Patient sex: F
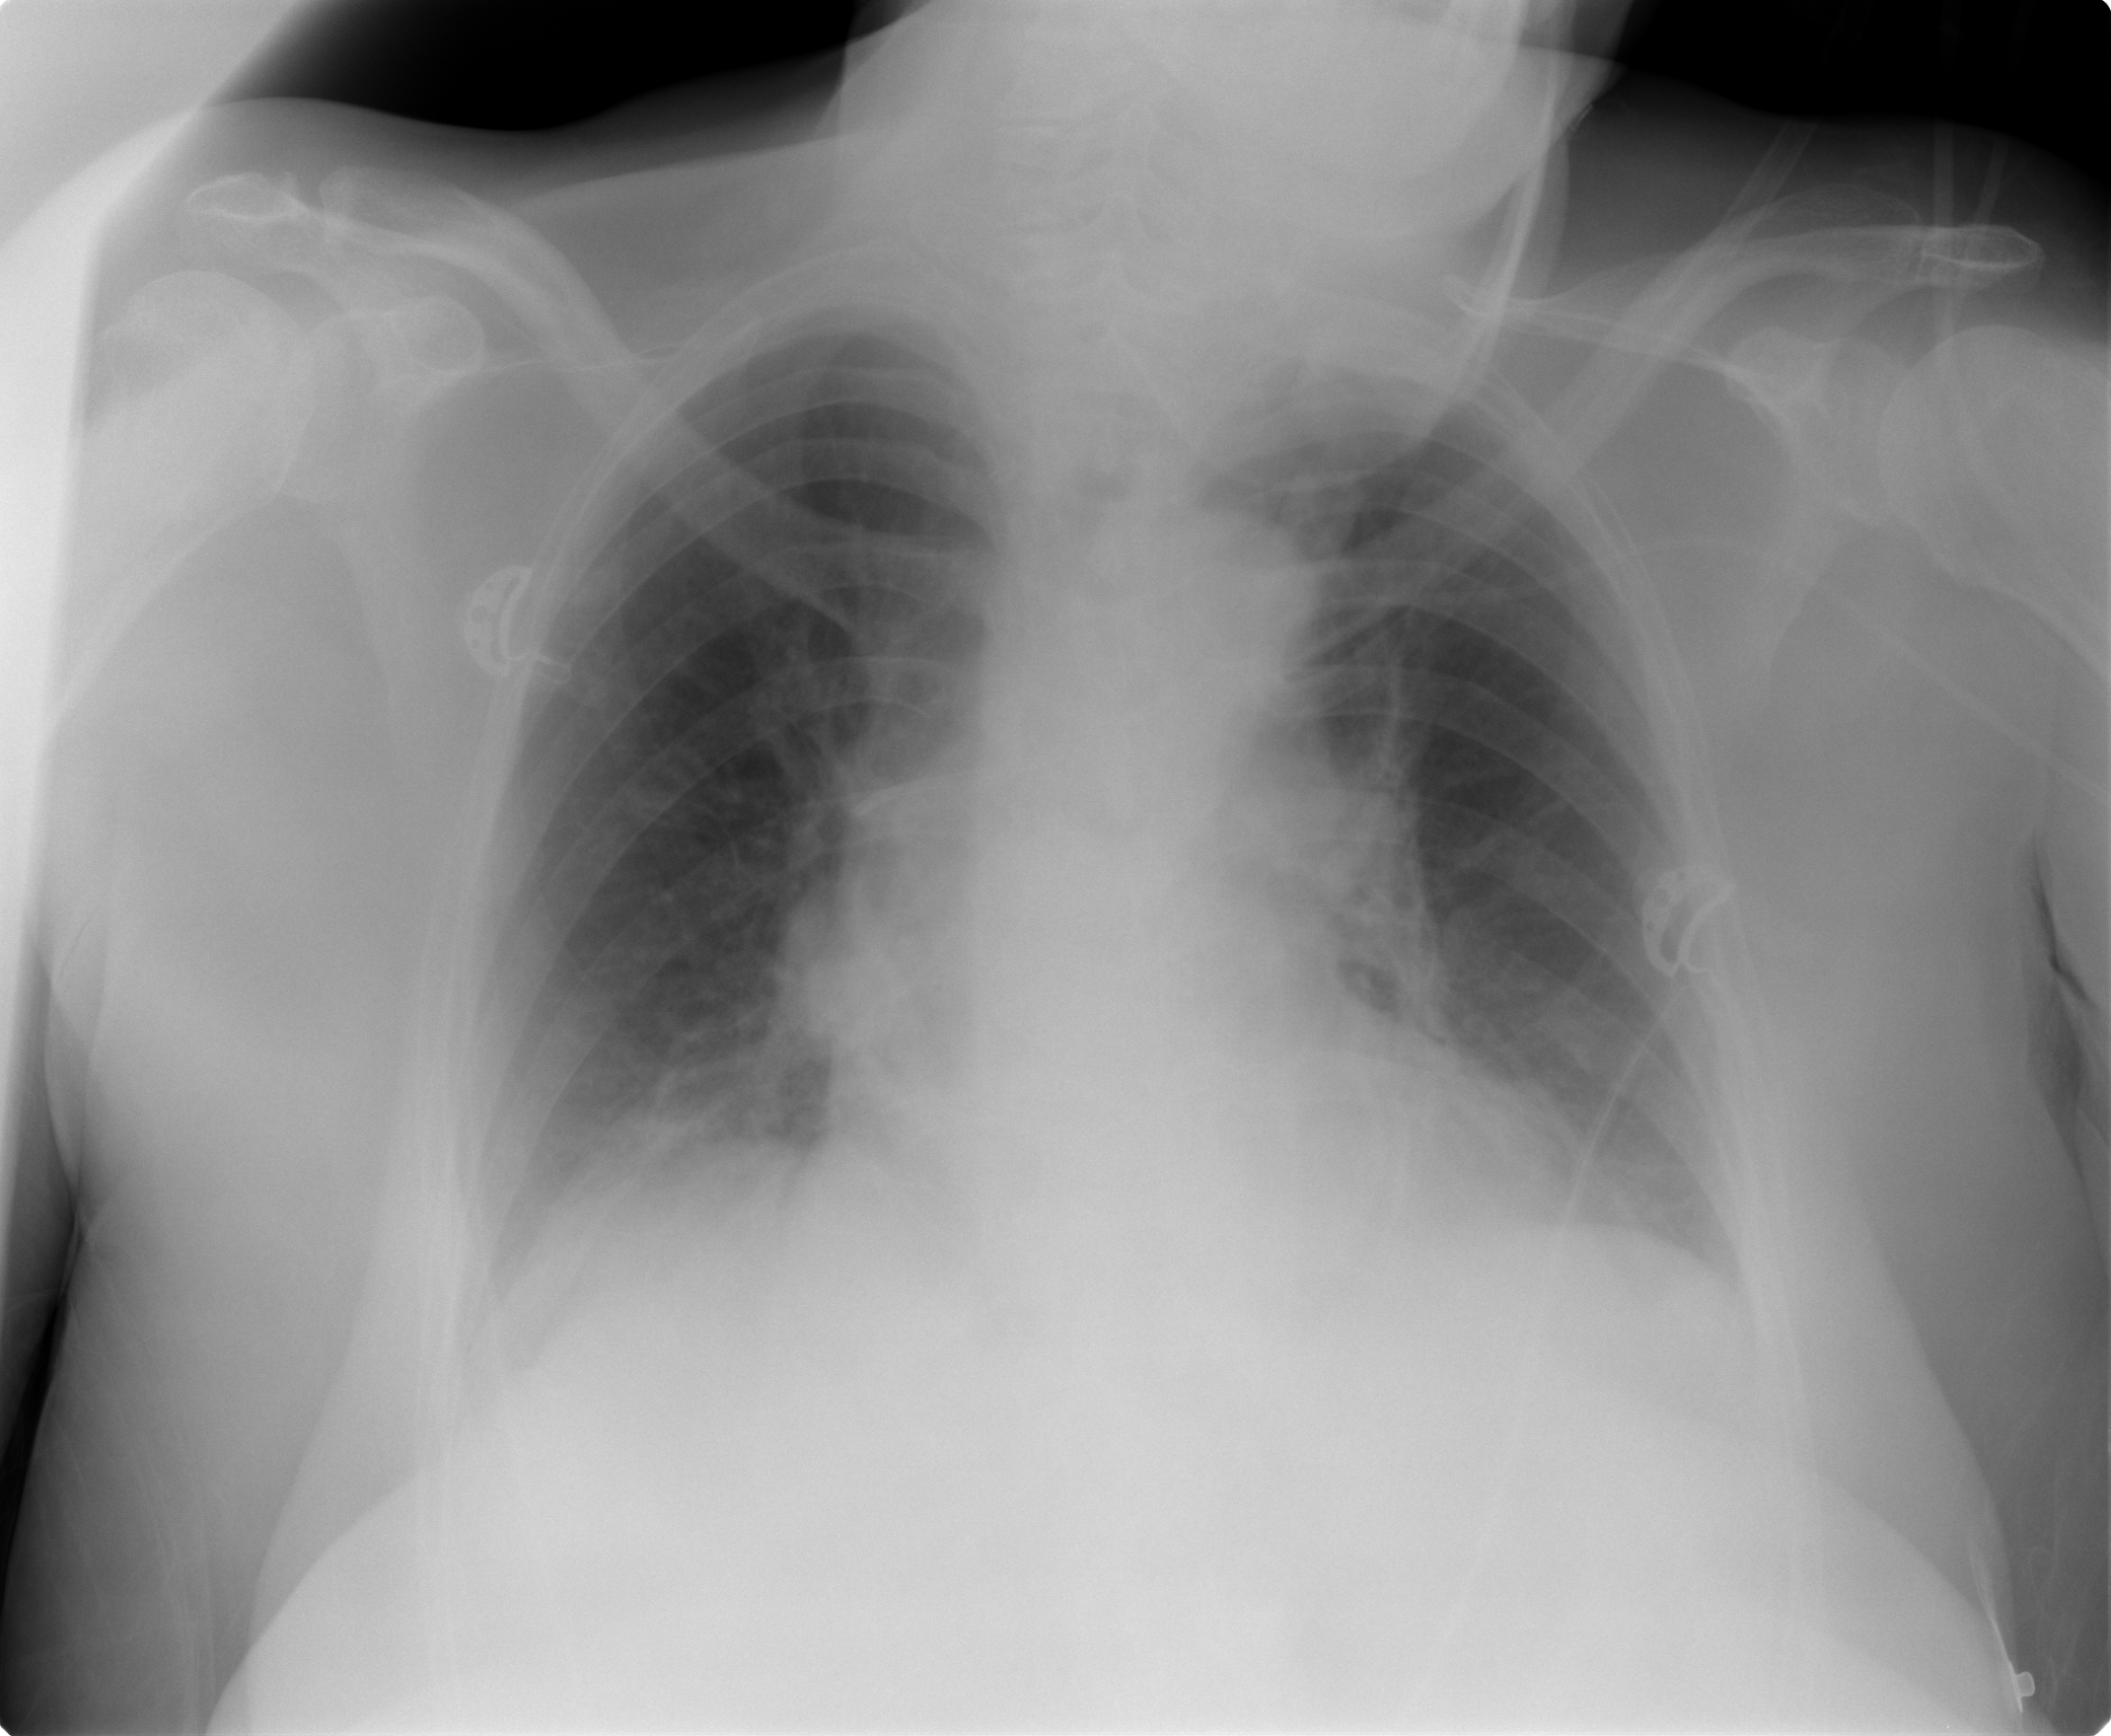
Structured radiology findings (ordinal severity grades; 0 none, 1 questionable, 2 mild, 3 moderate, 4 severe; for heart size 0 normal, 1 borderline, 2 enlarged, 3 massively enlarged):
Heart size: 0
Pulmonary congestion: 2
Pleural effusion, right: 1
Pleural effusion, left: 0
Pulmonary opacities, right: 0
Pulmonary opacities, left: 0
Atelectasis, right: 2
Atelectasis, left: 2